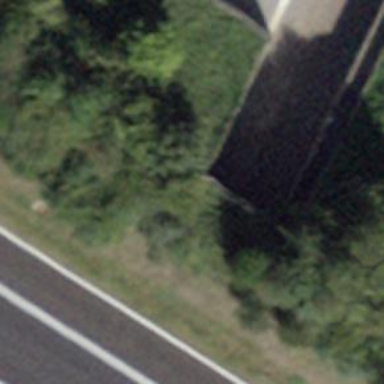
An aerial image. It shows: Unclassified road passing through tunnel.